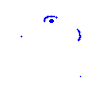
Particle: proton